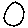
Label: circle